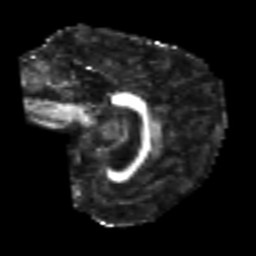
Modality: FA
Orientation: sagittal
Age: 61
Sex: male
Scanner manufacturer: siemens
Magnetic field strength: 3 T
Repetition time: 4.987 s
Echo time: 0.0792 s